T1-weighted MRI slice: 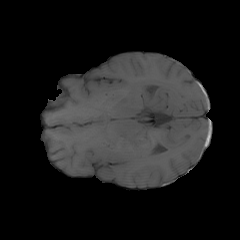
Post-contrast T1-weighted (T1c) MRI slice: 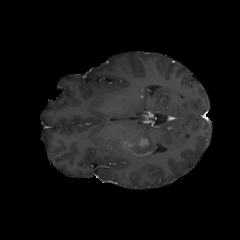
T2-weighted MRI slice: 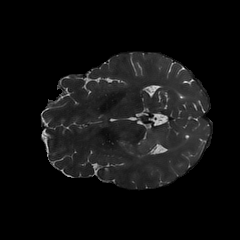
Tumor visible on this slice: yes